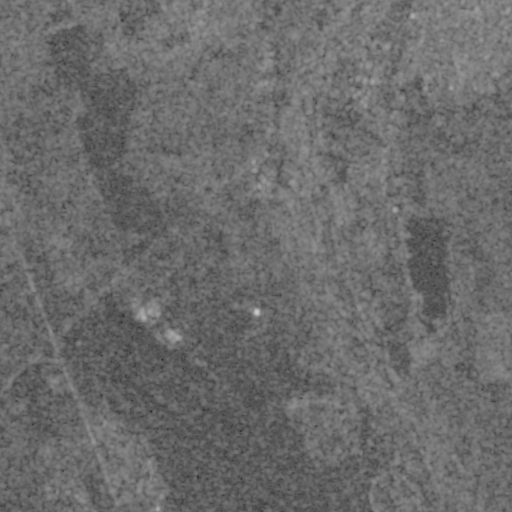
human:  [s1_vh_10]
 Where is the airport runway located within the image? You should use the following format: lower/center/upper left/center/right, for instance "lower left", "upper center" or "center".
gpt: The airport runway is located in the lower of the image.
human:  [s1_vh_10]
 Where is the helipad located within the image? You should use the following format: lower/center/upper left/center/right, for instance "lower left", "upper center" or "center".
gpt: The helipad is located in the lower left of the image.
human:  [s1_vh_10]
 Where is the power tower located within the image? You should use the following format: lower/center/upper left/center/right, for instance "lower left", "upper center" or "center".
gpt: The power tower is located in the upper of the image.
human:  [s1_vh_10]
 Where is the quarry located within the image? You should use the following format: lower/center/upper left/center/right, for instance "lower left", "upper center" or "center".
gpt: There is no quarry in the image.

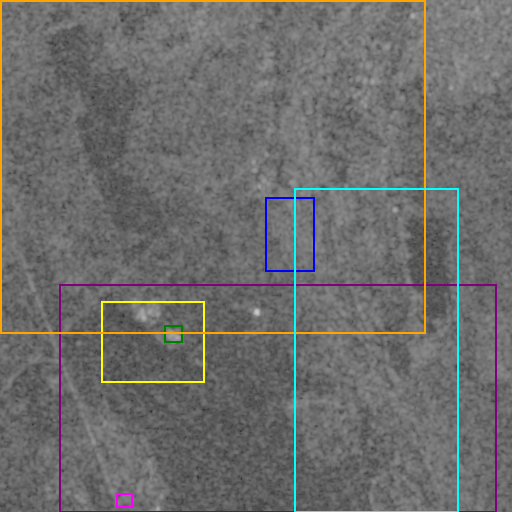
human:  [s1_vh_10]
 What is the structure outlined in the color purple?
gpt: The structure outlined in purple is an airport.
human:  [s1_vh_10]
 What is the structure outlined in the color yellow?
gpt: The structure outlined in yellow is an airport apron.
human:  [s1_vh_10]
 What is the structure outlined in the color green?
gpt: The structure outlined in green is an airport terminal.
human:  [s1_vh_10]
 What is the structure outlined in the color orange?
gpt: The structure outlined in orange is a crop field.
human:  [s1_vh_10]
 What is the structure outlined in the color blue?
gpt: The structure outlined in blue is a landfill.
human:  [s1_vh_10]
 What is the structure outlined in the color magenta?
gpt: The structure outlined in magenta is a parking lot.
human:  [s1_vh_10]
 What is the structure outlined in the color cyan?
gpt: The structure outlined in cyan is a quarry.
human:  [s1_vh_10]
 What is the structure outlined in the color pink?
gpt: There is no pink outline.